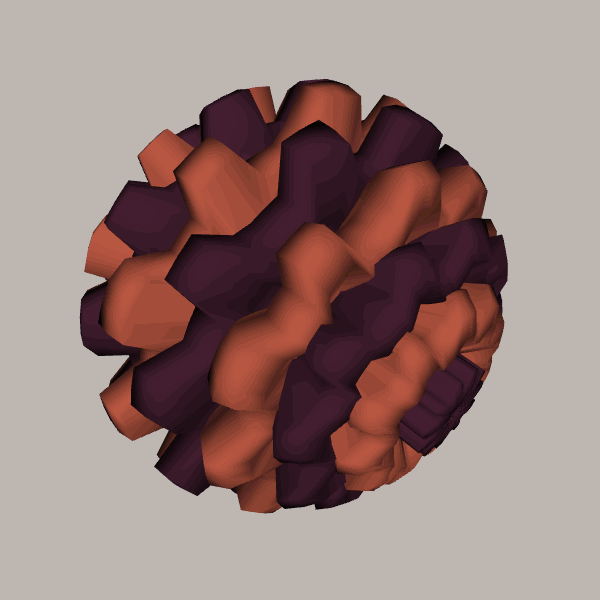
Background: light